Question: When I run 'vendor/bin/phpunit' my tests all run successfully. However, when I right click on a tests file and click "Run tests" I end up seeing:
'''
/usr/local/bin/php -dxdebug.coverage_enable=1 /private/var/folders/bj/t2w187x158g7rgghctgknwb80000gn/T/ide-phpunit.php --coverage-clover /Users/bkuhl/Library/Caches/WebIde70/coverage/services$tests.coverage --no-configuration /Users/bkuhl/Projects/myproject/services/app/tests
Testing started at 3:09 PM ...
Fatal error: Class IDE_PHPUnit_Framework_TestListener contains 1 abstract method and must therefore be declared abstract or implement the remaining methods (PHPUnit_Framework_TestListener::addRiskyTest) in /private/var/folders/bj/t2w187x158g7rgghctgknwb80000gn/T/ide-phpunit.php on line 504
PHP Fatal error: Class IDE_PHPUnit_Framework_TestListener contains 1 abstract method and must therefore be declared abstract or implement the remaining methods (PHPUnit_Framework_TestListener::addRiskyTest) in /private/var/folders/bj/t2w187x158g7rgghctgknwb80000gn/T/ide-phpunit.php on line 504
Call Stack:
0.0008 340040 1. {main}() /private/var/folders/bj/t2w187x158g7rgghctgknwb80000gn/T/ide-phpunit.php:0
PHP Stack trace:
PHP 1. {main}() /private/var/folders/bj/t2w187x158g7rgghctgknwb80000gn/T/ide-phpunit.php:0
Process finished with exit code 255
'''
I have PHPStorm configured to use 'path/to/vendor/autoload.php'

I've temporarily changed the path of this directory for the purpose of this screenshot, but it is a perfectly valid path.
Has anyone run into issues using PHPStorm's ability to run your tests?
'''
"require-dev": {
"way/generators": "dev-master",
"way/laravel-test-helpers": "dev-master",
"mockery/mockery": "*",
"codeception/aspect-mock": "*",
"phpunit/phpunit": "3.9.*@dev"
},
'''
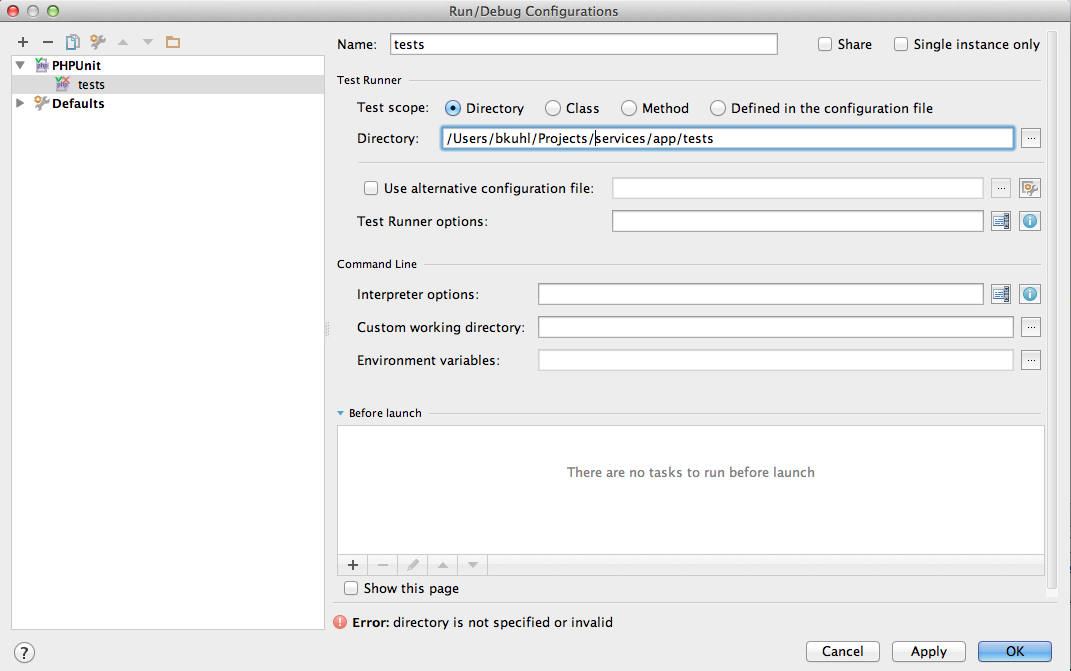
Answer: PhpStorm uses wrapper/helper script when executing PHPUnit tests (for integration purposes: monitor execution progress, stack trace etc).
At the moment that helper script does not support PHPUnit 3.8 or 3.9 -- only 3.7 and below.
Corresponding ticket: <URL> to get notified when it will be resolved.
This issue is now fixed and fix will be available in next public EAP build (newer than current <PHONE>).